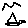
Label: bird